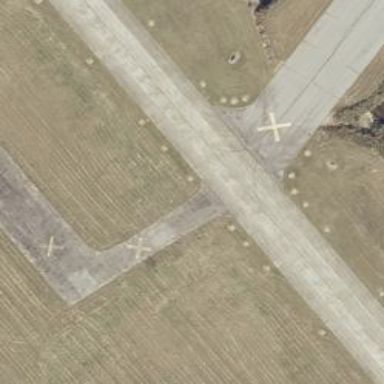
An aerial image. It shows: Image of taxiway at airport.